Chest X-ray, PA view. Patient: 60 years old, sex M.
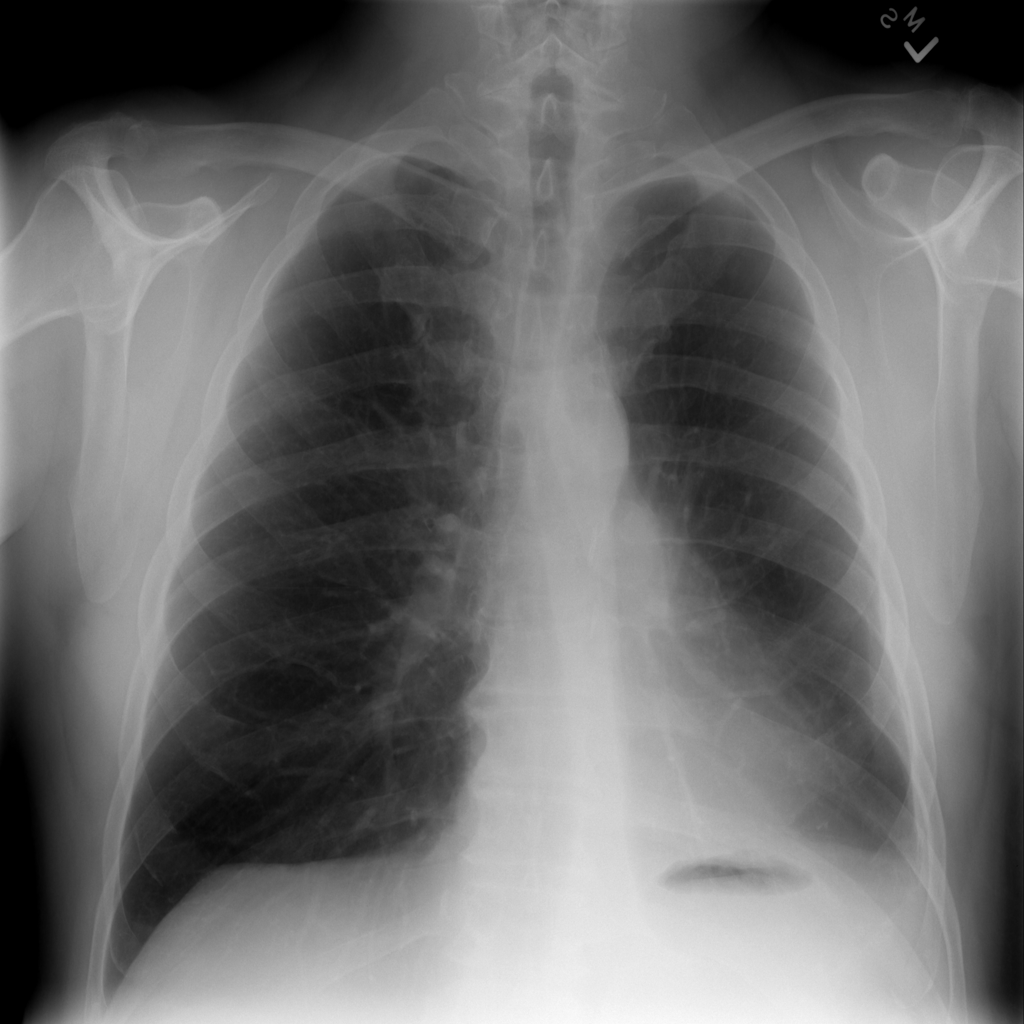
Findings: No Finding